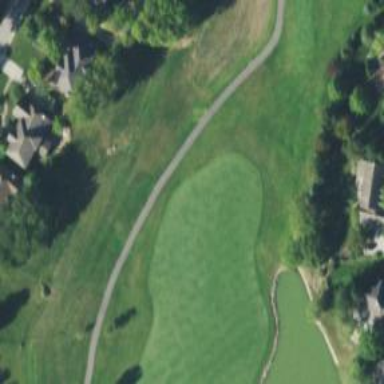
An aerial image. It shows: Path for golf carts.